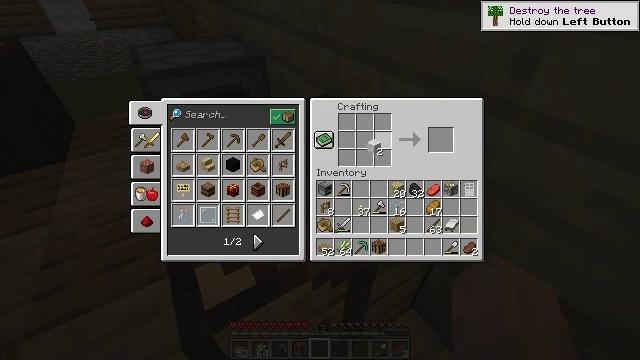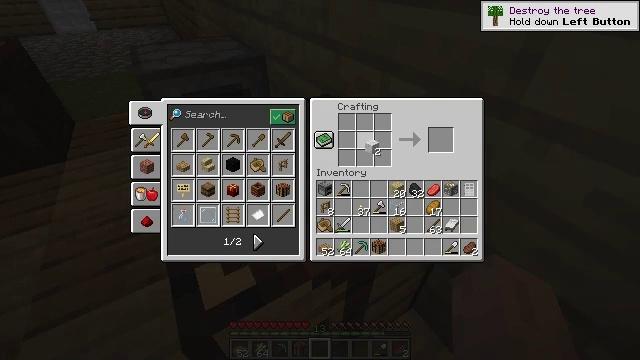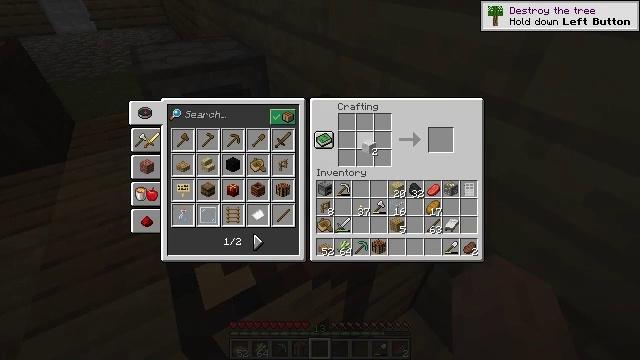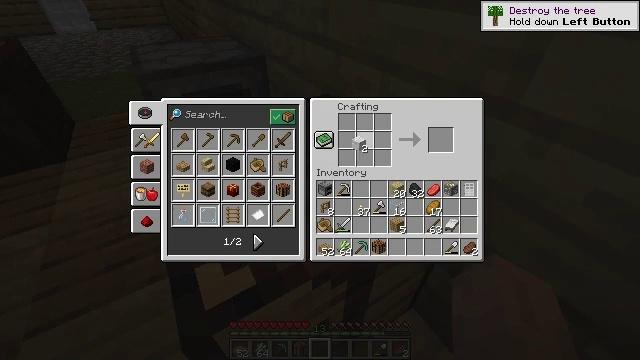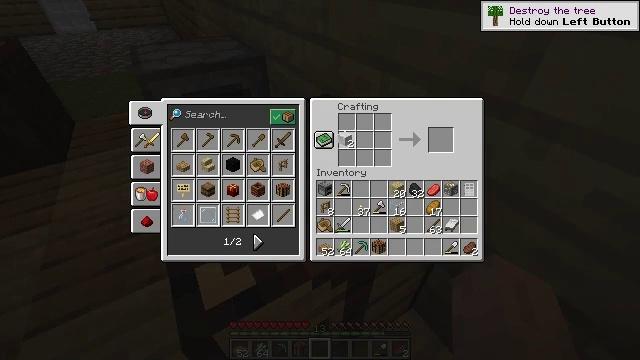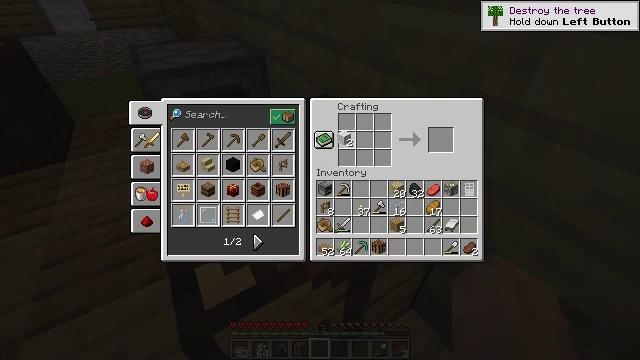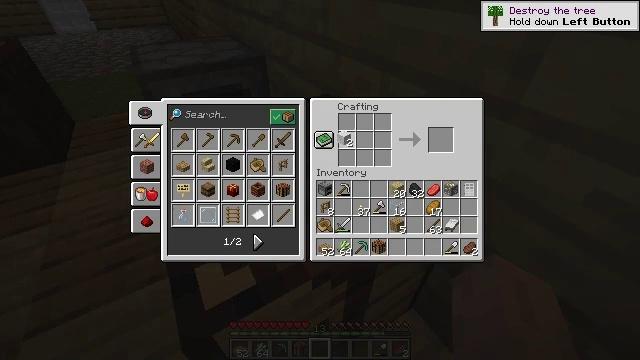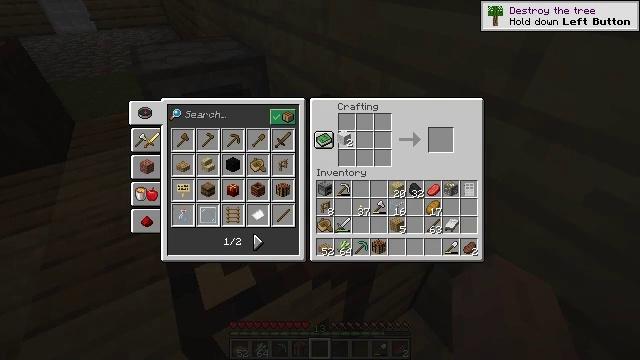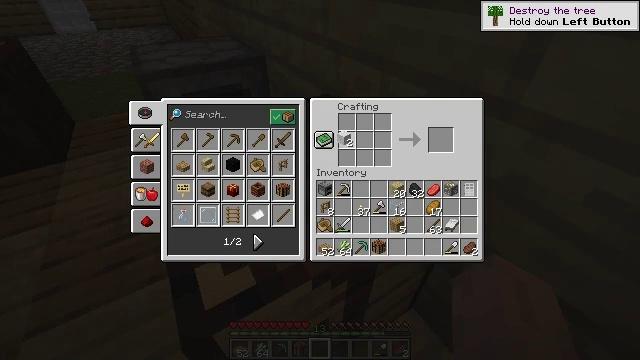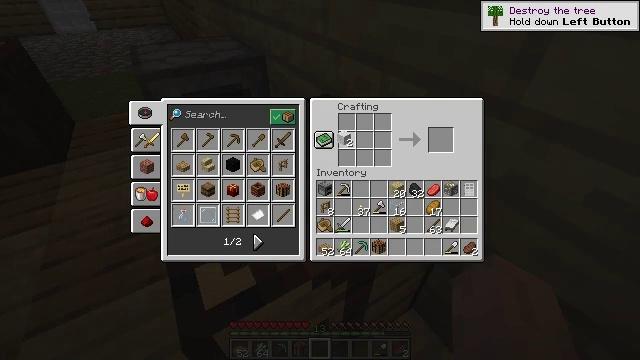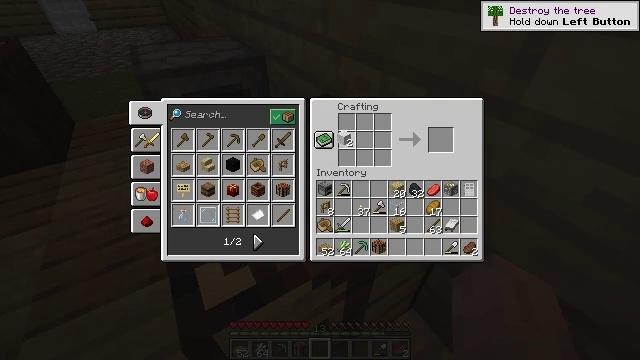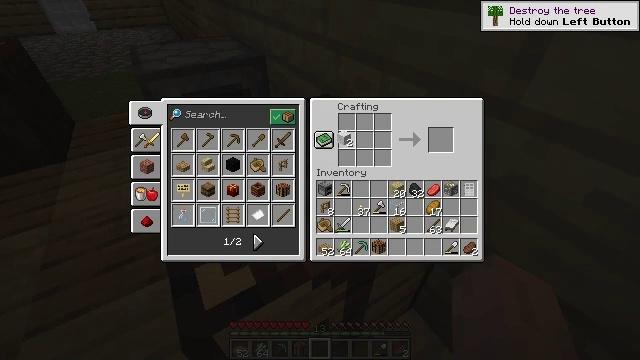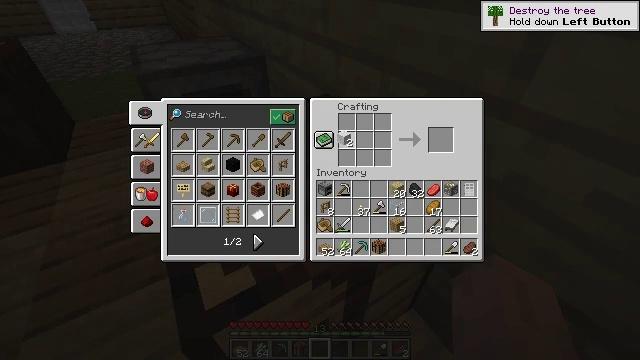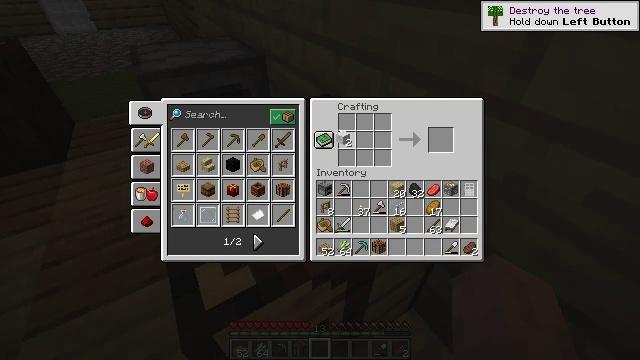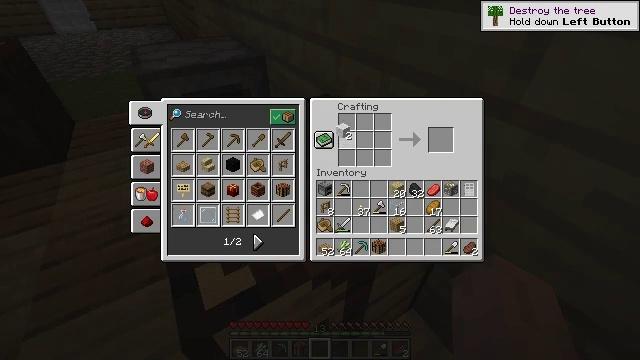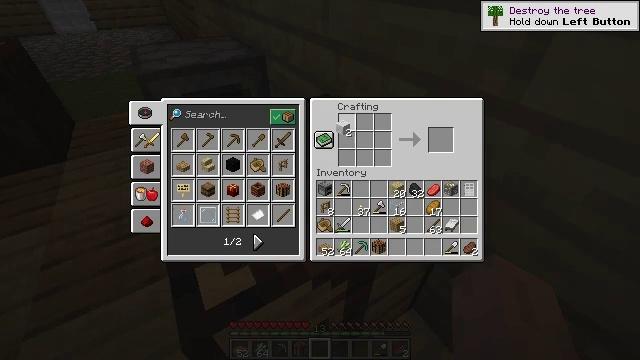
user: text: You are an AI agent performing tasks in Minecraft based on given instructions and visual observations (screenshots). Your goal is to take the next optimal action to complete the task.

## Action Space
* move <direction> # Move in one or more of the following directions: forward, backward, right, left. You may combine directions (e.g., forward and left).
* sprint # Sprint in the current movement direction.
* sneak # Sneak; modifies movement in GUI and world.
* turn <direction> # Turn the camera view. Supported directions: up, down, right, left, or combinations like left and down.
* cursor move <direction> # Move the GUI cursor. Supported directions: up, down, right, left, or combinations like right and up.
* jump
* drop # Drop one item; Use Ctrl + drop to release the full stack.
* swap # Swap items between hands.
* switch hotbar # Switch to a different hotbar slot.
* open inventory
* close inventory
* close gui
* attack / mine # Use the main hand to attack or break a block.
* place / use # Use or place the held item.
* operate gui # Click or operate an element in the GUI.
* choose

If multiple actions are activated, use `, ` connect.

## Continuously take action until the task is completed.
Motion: motion action
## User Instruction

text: Open the crafting table to craft a white carpet.
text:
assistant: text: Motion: no_op
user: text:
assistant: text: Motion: no_op
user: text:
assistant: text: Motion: cursor move left
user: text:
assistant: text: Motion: cursor move left
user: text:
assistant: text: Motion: no_op
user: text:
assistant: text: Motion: no_op
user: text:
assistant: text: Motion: no_op
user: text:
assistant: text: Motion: no_op
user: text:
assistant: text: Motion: no_op
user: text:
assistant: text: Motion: no_op
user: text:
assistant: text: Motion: no_op
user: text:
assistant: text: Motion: no_op
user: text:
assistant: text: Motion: no_op
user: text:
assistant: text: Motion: no_op
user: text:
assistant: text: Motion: no_op
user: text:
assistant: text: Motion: no_op
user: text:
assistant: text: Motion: no_op
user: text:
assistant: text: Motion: no_op
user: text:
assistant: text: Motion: no_op
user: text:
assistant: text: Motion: choose
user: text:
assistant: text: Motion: choose
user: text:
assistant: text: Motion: choose
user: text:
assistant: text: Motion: no_op
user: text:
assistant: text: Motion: cursor move right
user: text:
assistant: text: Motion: no_op
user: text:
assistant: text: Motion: no_op
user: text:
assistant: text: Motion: no_op
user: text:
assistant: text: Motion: no_op
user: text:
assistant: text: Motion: no_op
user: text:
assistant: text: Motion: choose